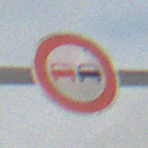
Verkehrszeichen: Ueberholverbot
Umgebung: Outdoor, Nature
Tageszeit: MorningAfternoon
Wetter: Overcast
Licht: Natural
Jahreszeit: Winter
Kontrast: LowContrast